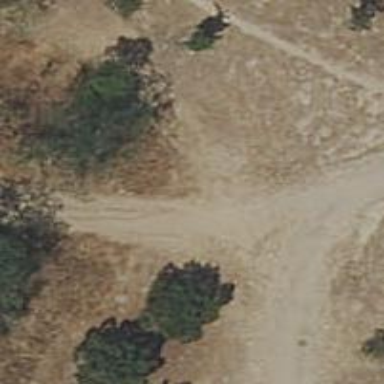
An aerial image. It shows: Dirt path.